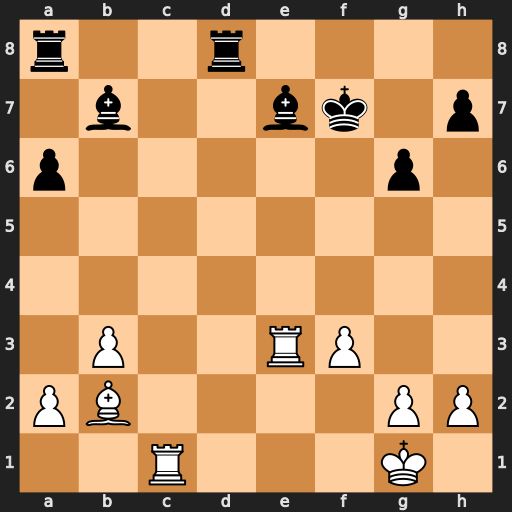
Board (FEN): r2r4/1b2bk1p/p5p1/8/8/1P2RP2/PB4PP/2R3K1
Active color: w
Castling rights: -
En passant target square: -
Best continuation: Rc7 Rd1+ Kf2